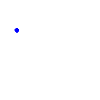
Particle: pion